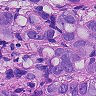
Metastatic tissue present: yes